Interaction volume radius: 10 \u00c5
Interaction volume height: 20 \u00c5
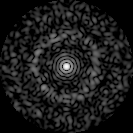
Disorder parameter: 0.8299